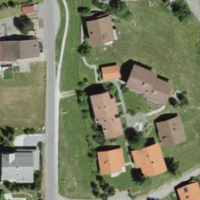
EUNIS habitat code: 54
Species observed at this site:
Succisa pratensis